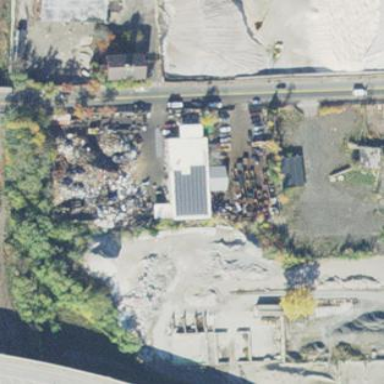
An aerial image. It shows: Scrap yard located in industrial area.